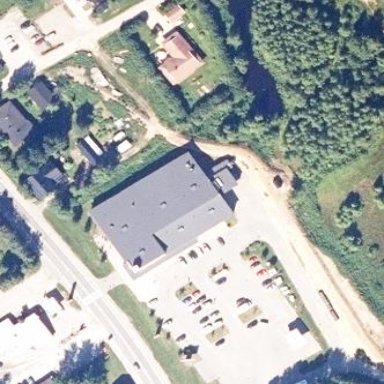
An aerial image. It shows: Supermarket building.